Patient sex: F
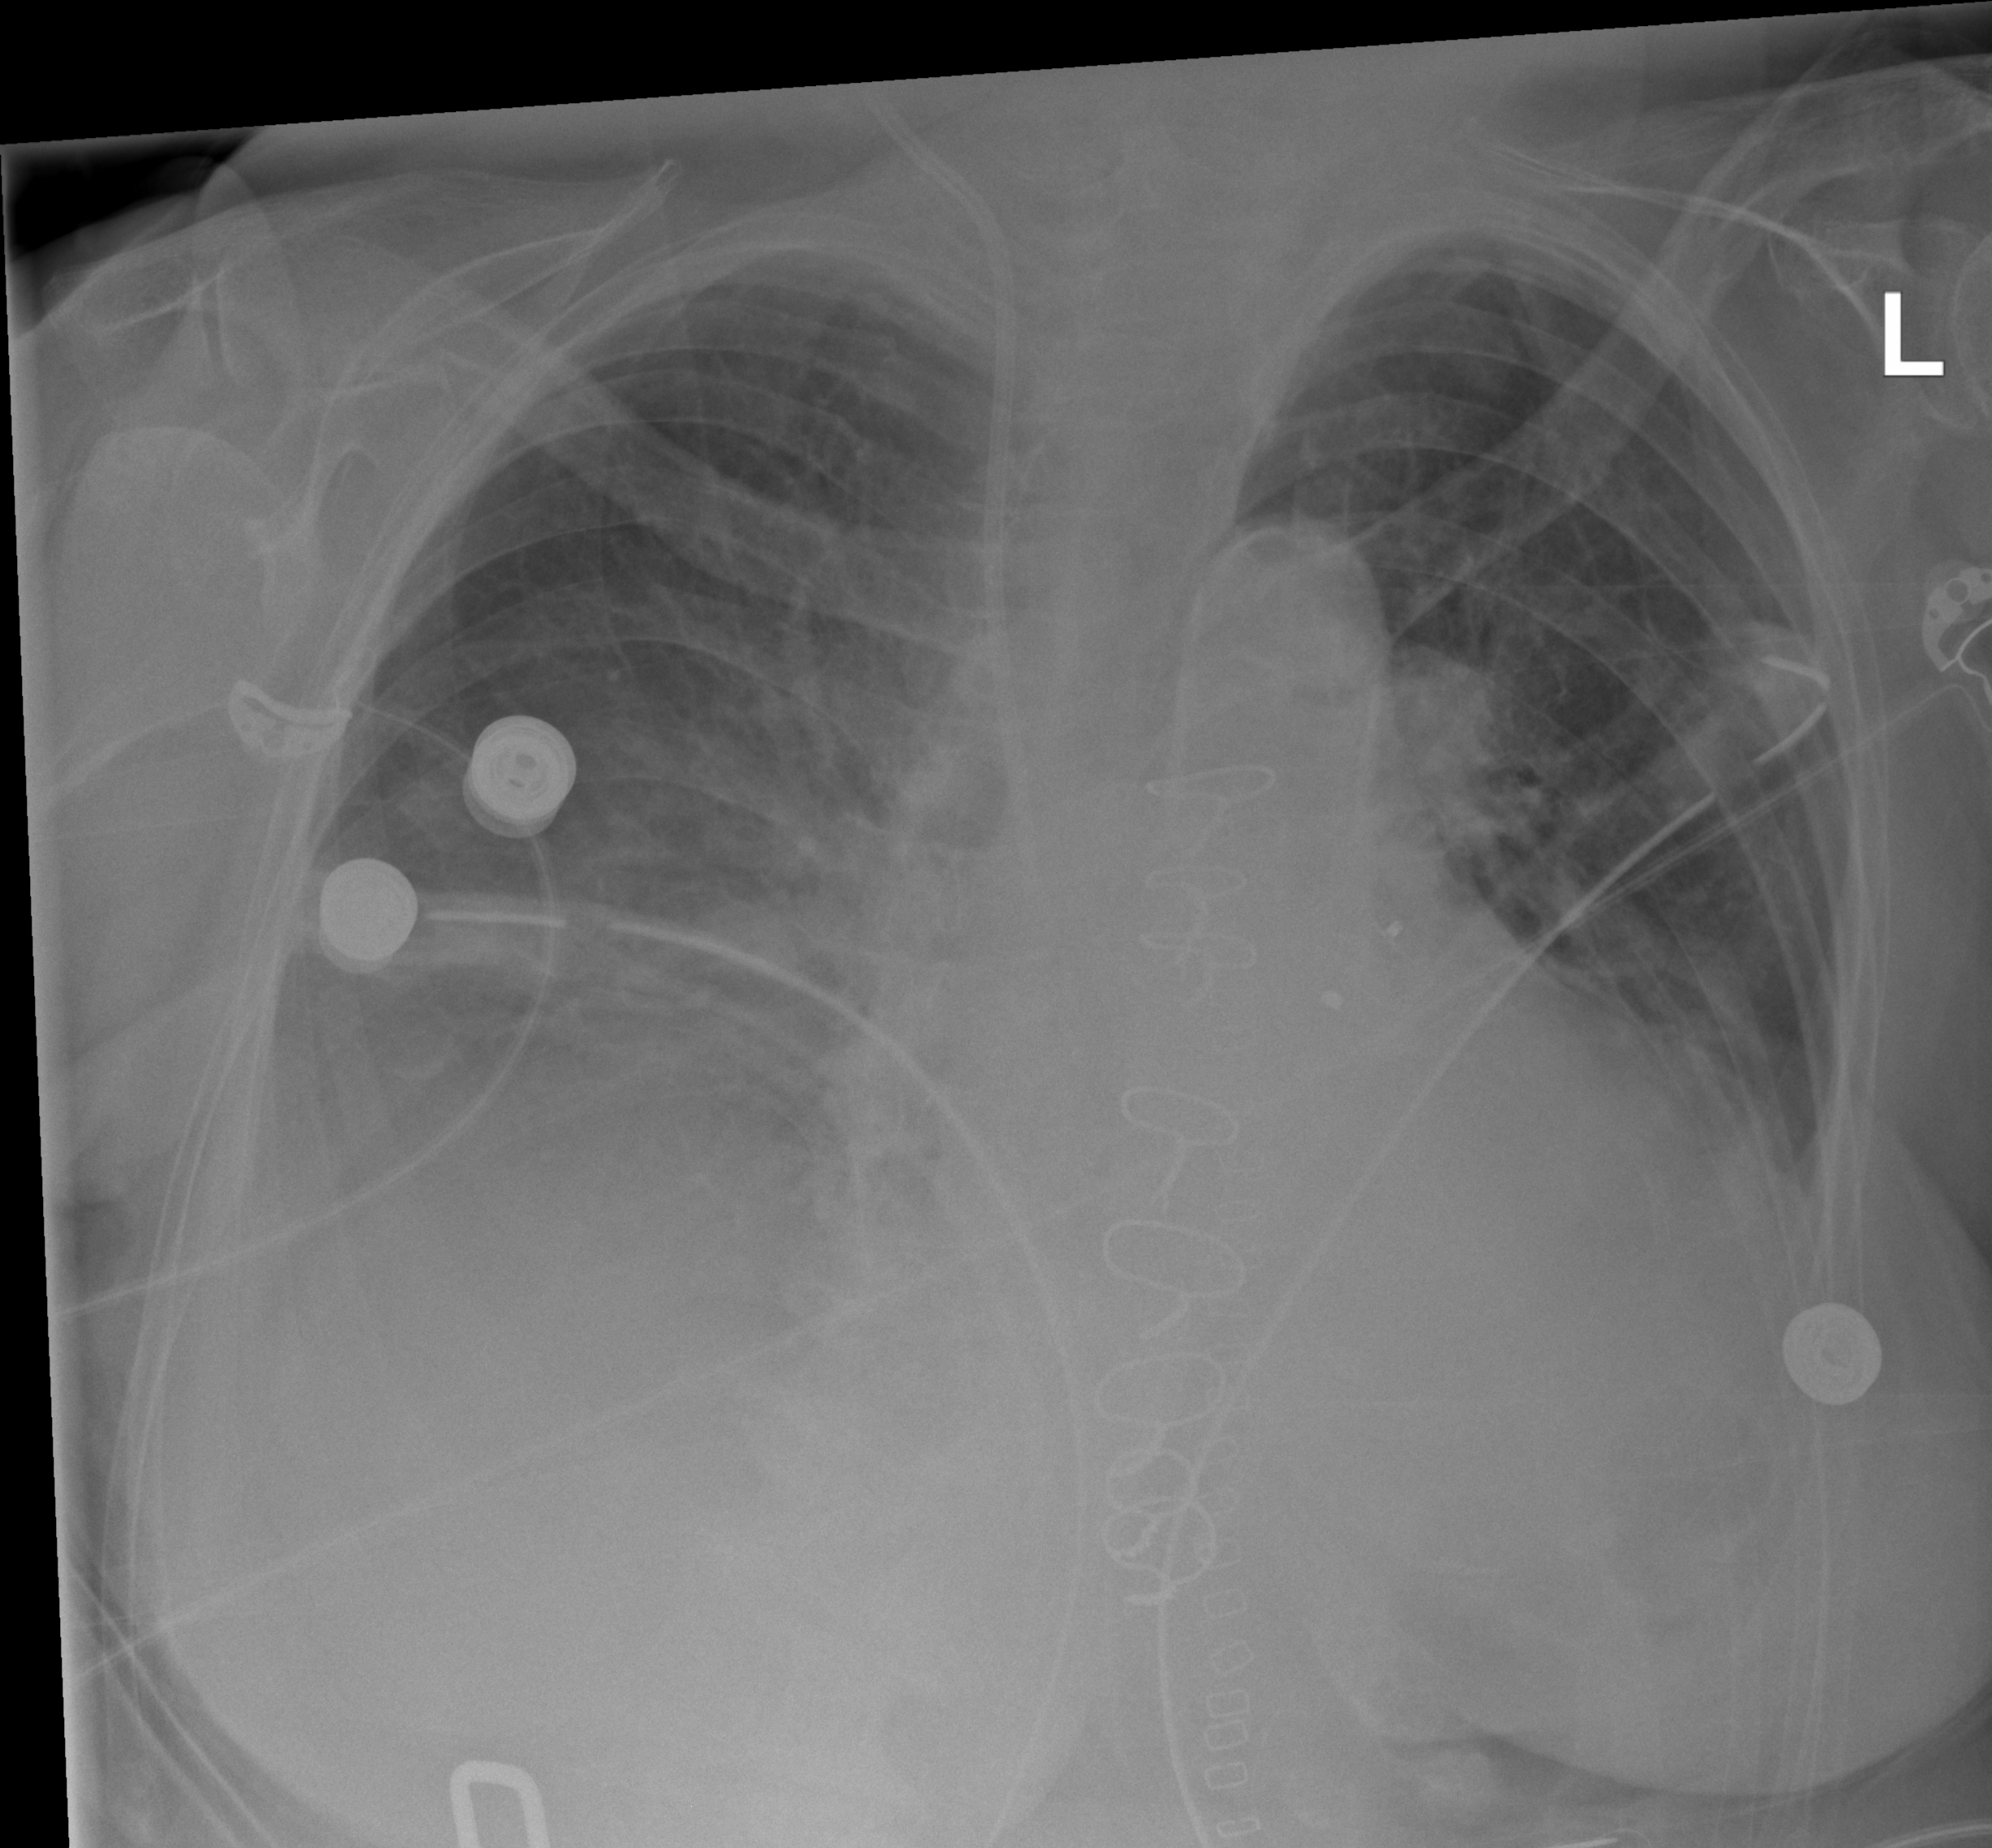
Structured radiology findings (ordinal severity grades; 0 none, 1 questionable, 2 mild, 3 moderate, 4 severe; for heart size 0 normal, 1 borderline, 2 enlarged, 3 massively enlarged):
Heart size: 2
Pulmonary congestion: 2
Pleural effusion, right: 3
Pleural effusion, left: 2
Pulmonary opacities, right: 2
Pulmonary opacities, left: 2
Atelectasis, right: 2
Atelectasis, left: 2